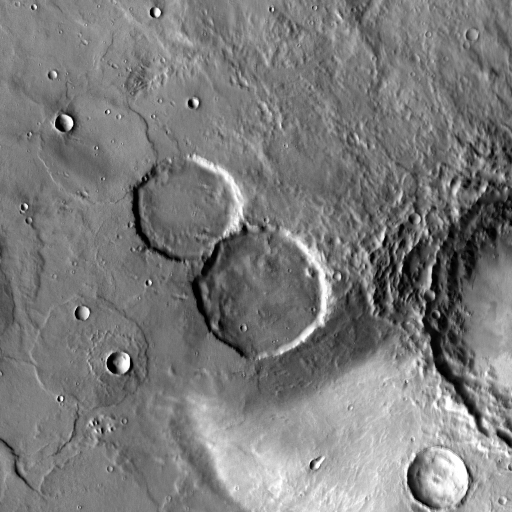
Crater classes present: Background, Other, Layered, Buried, Secondary